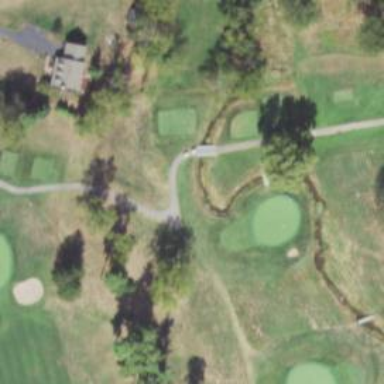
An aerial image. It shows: Service road designated as golf cart path.